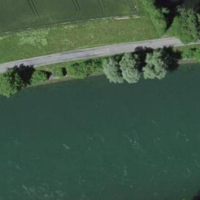
EUNIS habitat code: 15
Species observed at this site:
Cornus sanguinea